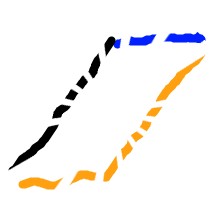
Shape: parallelogram